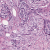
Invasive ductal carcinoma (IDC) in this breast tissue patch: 1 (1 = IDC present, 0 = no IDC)